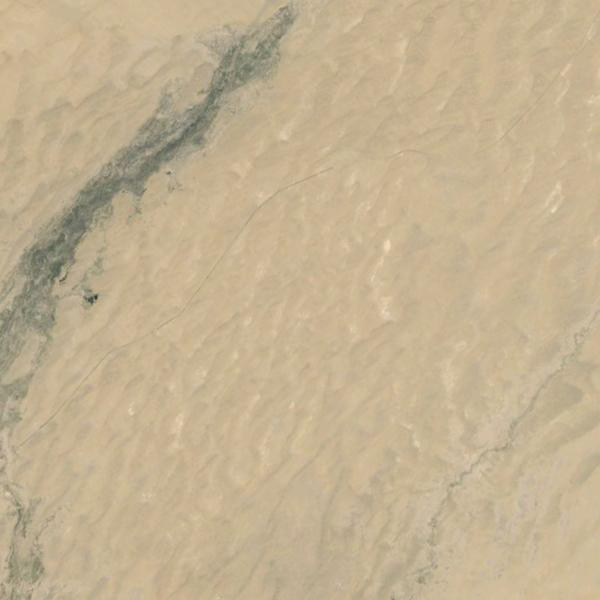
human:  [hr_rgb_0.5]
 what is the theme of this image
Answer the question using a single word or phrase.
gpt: desert